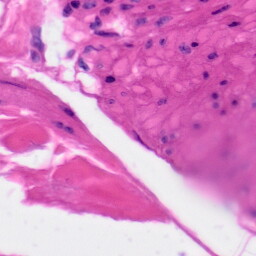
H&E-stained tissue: Skin